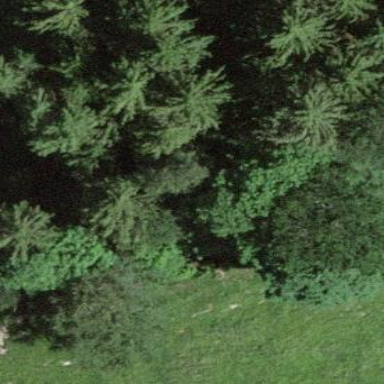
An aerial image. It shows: Forest with mixed types of leaves.